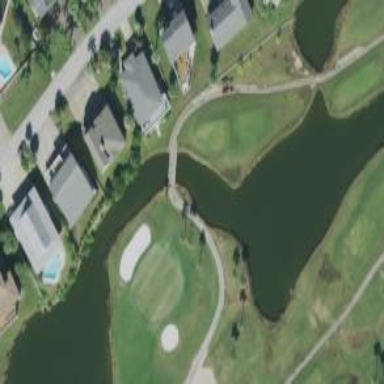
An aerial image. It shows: Pathway for golfing.